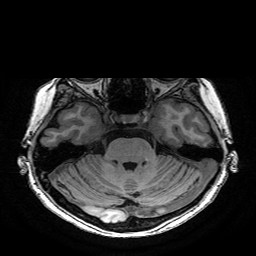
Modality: T1w
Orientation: coronal
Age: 62
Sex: female
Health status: healthy
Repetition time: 2.53 s
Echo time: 0.0034 s